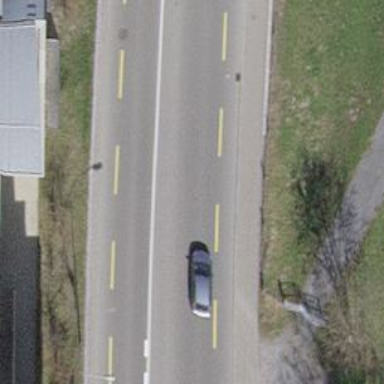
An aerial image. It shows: Secondary road with asphalt surface. There is trolley wire present. The road also has designated lane for cycling in both directions.